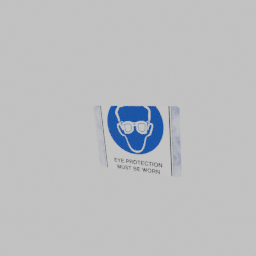
Label: decoration